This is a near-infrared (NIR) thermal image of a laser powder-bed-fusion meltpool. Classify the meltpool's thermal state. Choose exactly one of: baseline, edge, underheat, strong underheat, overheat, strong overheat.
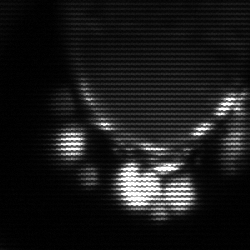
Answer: baseline